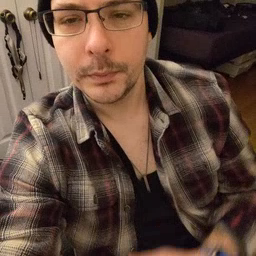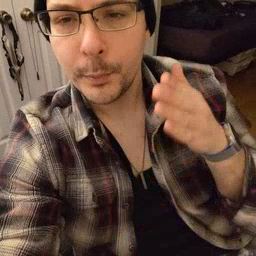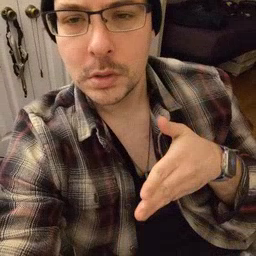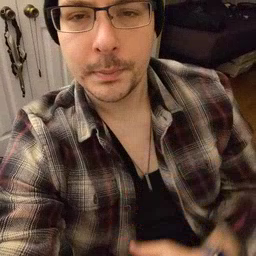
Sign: person